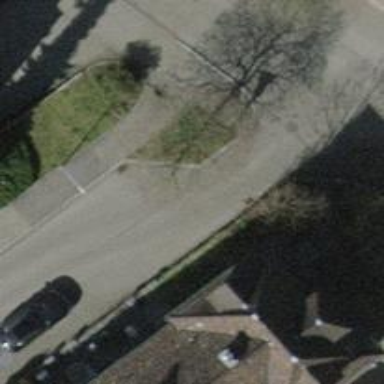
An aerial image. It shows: Avenue lined with trees.